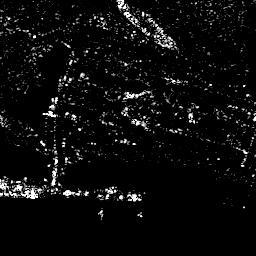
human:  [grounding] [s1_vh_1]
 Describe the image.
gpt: In the satellite image, there is  <ref>1 medium ship </ref> <box>[[37, 72, 56, 79, 0]]</box> located at bottom.